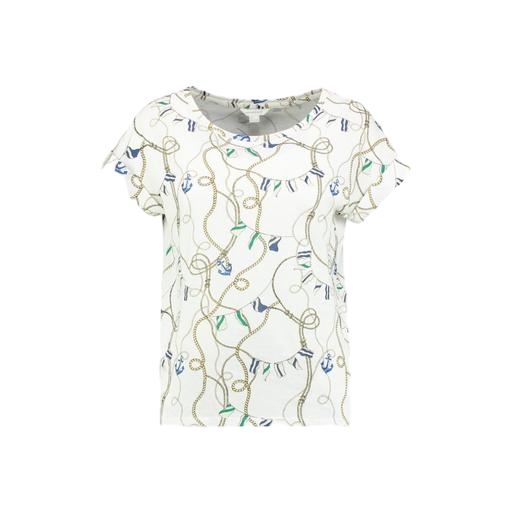
multicolor floral-print t-shirt only macy, blue knots tee shirt, white butterfly-print t-shirt only macy, white background